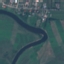
Land use / land cover: River